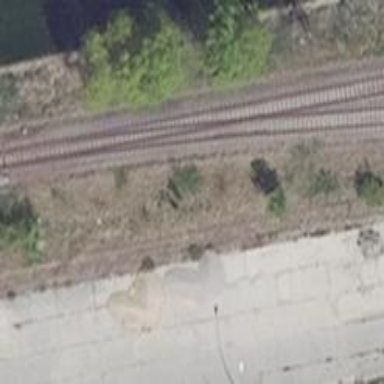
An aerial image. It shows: Railway switch.